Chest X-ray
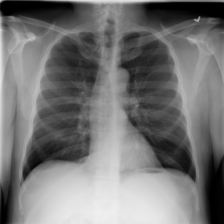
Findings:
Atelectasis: negative
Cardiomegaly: negative
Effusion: negative
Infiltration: positive
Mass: negative
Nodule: negative
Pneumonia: negative
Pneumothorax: negative
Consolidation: negative
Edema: negative
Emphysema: negative
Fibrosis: negative
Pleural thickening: negative
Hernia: negative